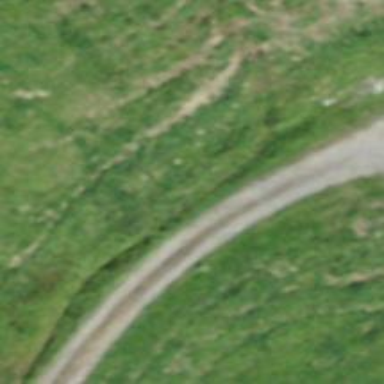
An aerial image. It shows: Pebblestone track with grade2 quality.